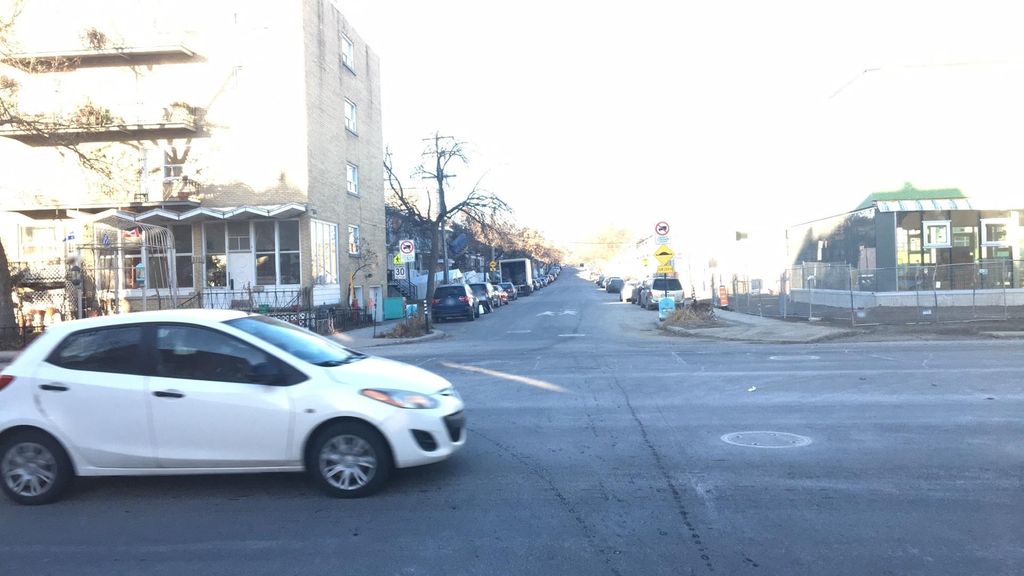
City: montreal